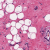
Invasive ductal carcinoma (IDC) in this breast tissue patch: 0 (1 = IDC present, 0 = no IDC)